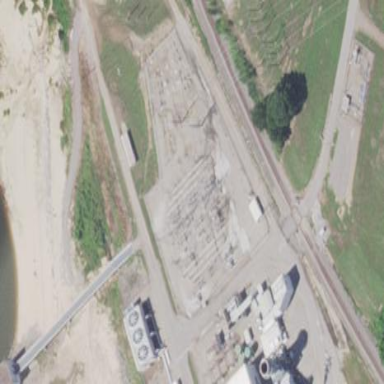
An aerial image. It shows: Power substation.